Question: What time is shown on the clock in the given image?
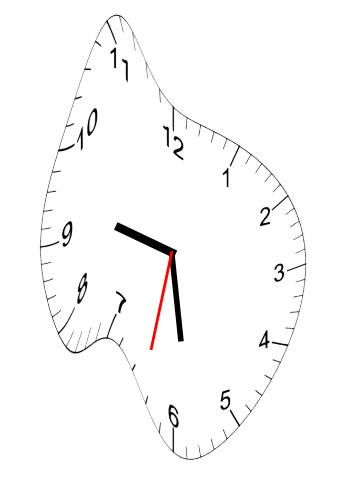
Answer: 09:28:32